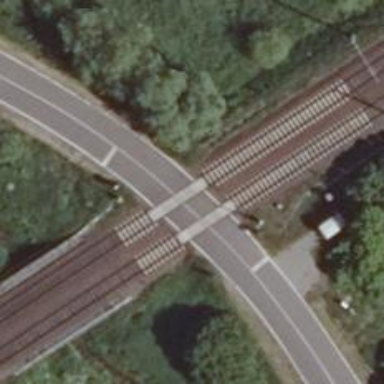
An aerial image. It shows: Level crossing with traffic_signals. The crossing also has saltire lights.